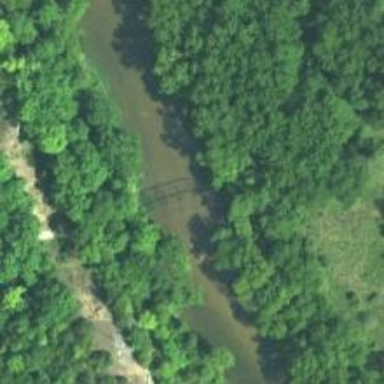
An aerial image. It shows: Abandoned bridge.